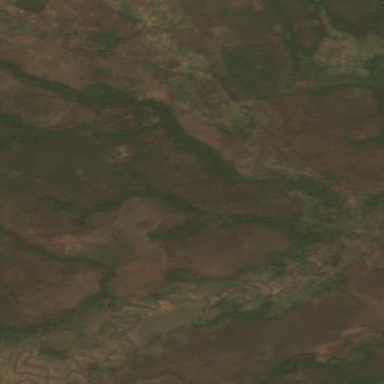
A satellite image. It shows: Forest area.